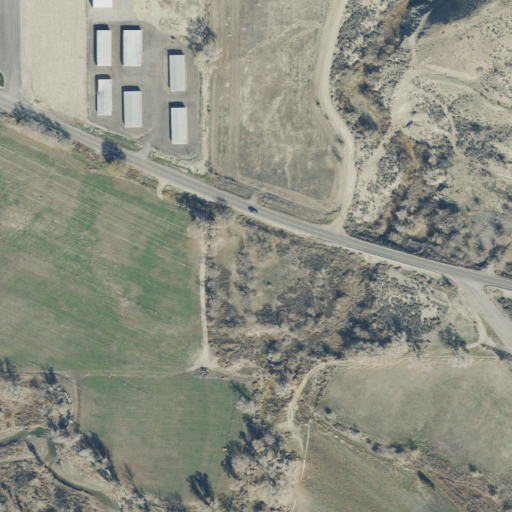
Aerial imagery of valley in Utah named Bolden Wash containing pasture, shrub, low intensity development, cultivated crops, medium intensity development, high intensity development, evergreen forest, open development, and woody wetlands